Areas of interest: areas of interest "BaoGong Hefei Economic & Tech Development Zone Logistics Base"
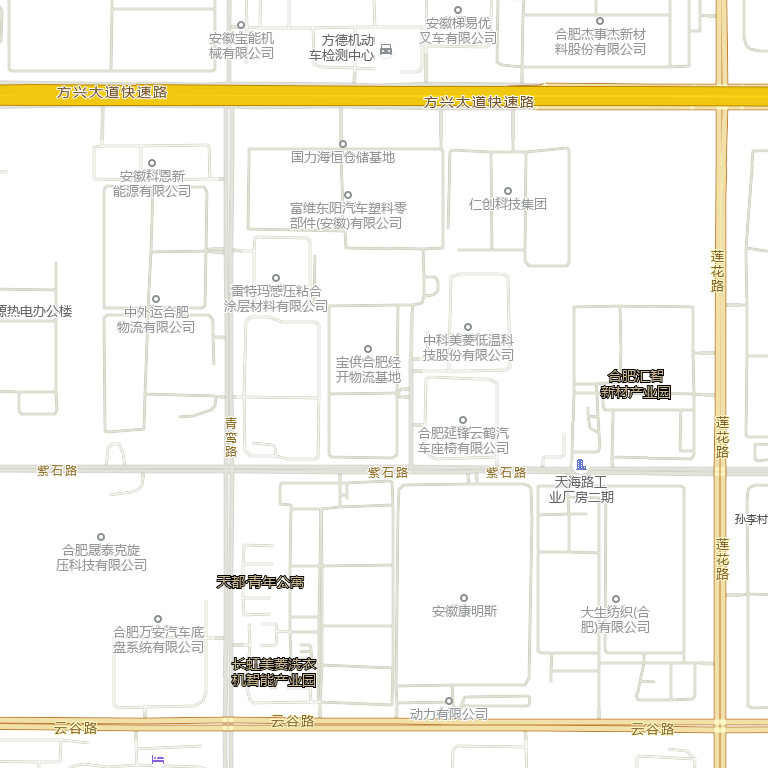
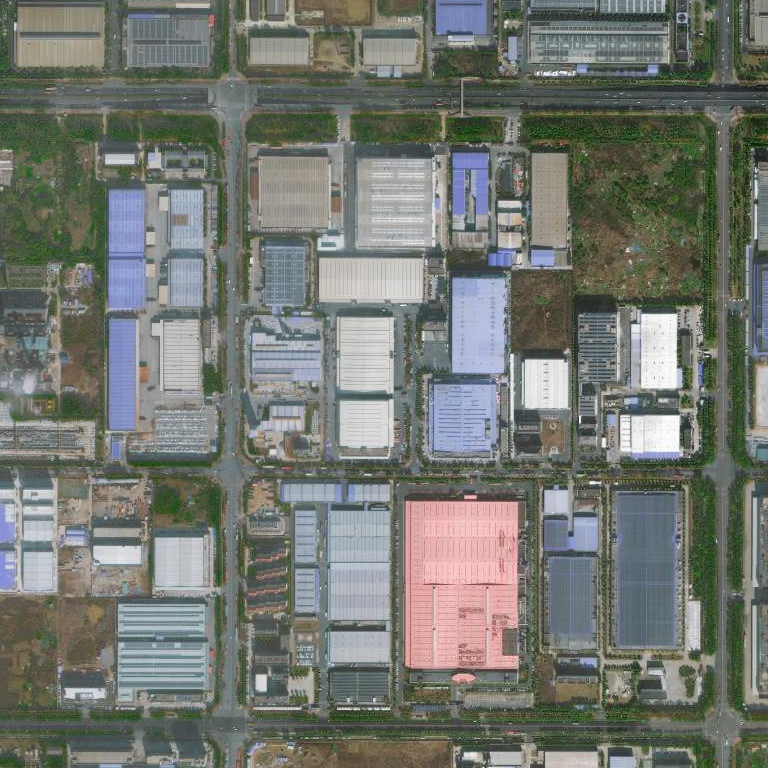